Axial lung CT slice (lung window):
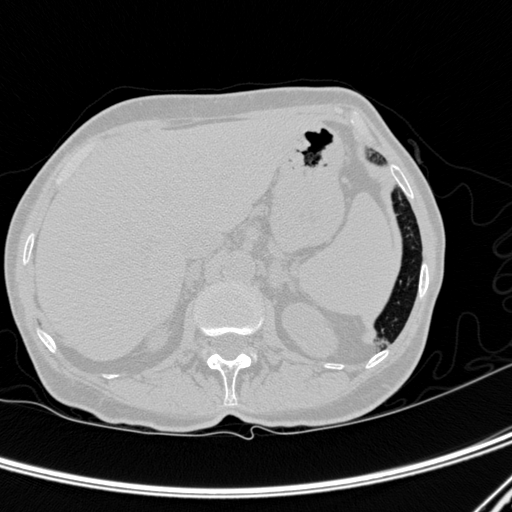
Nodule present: no